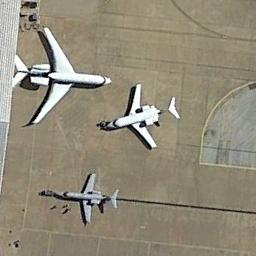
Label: airplane